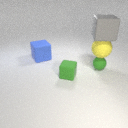
small green rubber sphere below large gray rubber cube